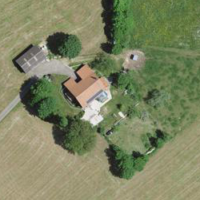
EUNIS habitat code: 52
Species observed at this site:
Mentha suaveolens